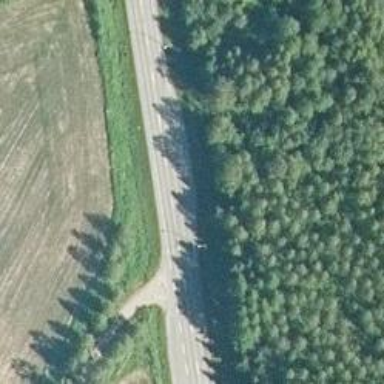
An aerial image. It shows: Asphalt road classified as trunk highway.